Field crop: maize
Growth stage: 1
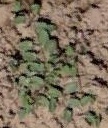
Species: convolvulus